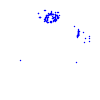
Particle: kaon